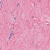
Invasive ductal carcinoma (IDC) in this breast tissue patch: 0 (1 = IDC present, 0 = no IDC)